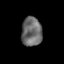
Tissue: prostate
Cell type: T cells
Senescence score: 0.2491
Nuclear area (px): 586
Mean DAPI intensity: 106.131